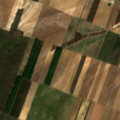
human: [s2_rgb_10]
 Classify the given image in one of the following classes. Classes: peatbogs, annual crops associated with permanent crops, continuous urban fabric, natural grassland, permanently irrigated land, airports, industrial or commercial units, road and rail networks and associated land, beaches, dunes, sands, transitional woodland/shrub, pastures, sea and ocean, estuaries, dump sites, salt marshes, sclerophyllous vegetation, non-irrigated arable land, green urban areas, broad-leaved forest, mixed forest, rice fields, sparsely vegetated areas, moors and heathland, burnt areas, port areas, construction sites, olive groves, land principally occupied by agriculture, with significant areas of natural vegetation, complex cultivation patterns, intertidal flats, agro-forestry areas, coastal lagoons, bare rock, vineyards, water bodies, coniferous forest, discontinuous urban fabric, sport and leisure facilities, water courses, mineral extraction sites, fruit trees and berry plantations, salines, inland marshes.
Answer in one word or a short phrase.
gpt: non-irrigated arable land, pastures